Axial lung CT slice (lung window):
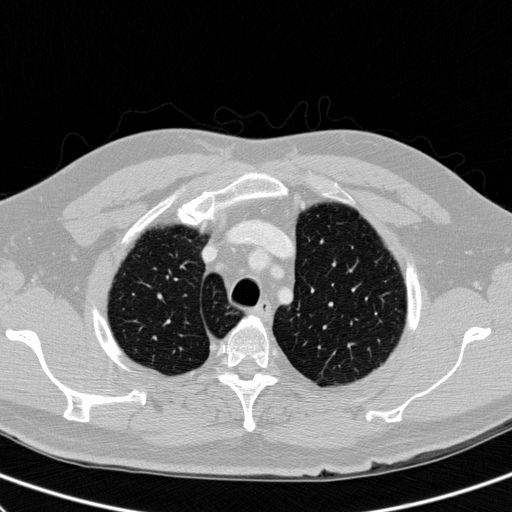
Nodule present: no